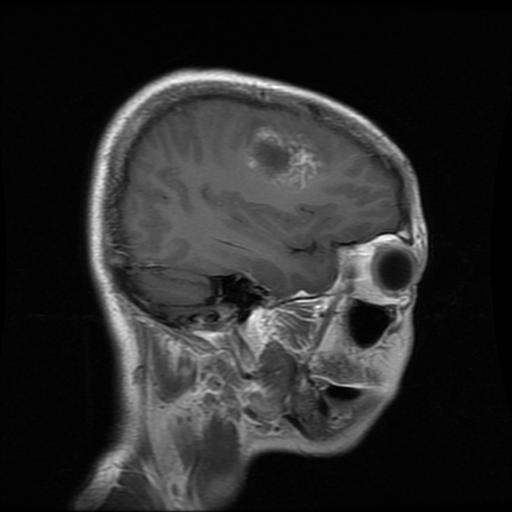
Label: glioma